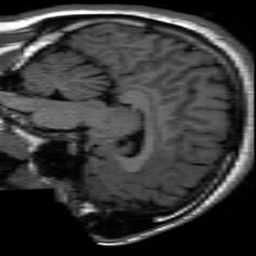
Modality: inplaneT1
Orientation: sagittal
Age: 20
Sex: male
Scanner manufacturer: ge
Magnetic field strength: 3 T
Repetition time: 2.499 s
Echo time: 0.02513 s